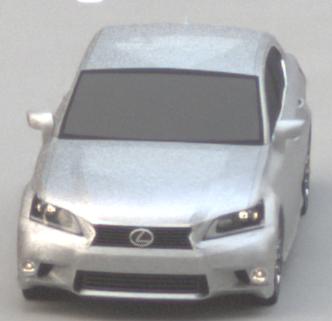
Make: Lexus
Model: GS 250
Detailed model: GS (L10)
Model produced from: 2012/06
Model produced until: 2013/12
Doors: 4
Color: white
Road condition: dry road
Daytime: morning or afternoon
Contrast: low contrast